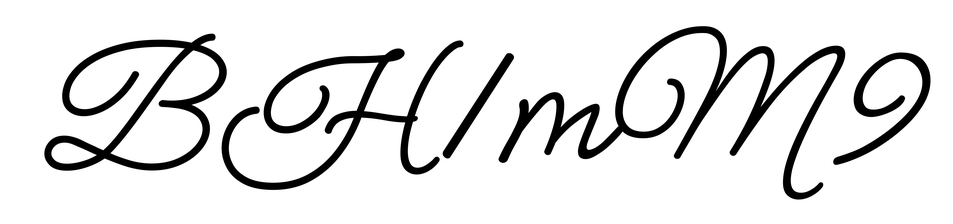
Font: MeowScript-Regular